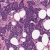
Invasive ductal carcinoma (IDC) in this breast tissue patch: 1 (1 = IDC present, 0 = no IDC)